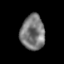
Tissue: skin
Cell type: Epithelial cells
Senescence score: 0.2518
Nuclear area (px): 826
Mean DAPI intensity: 120.697